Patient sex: M
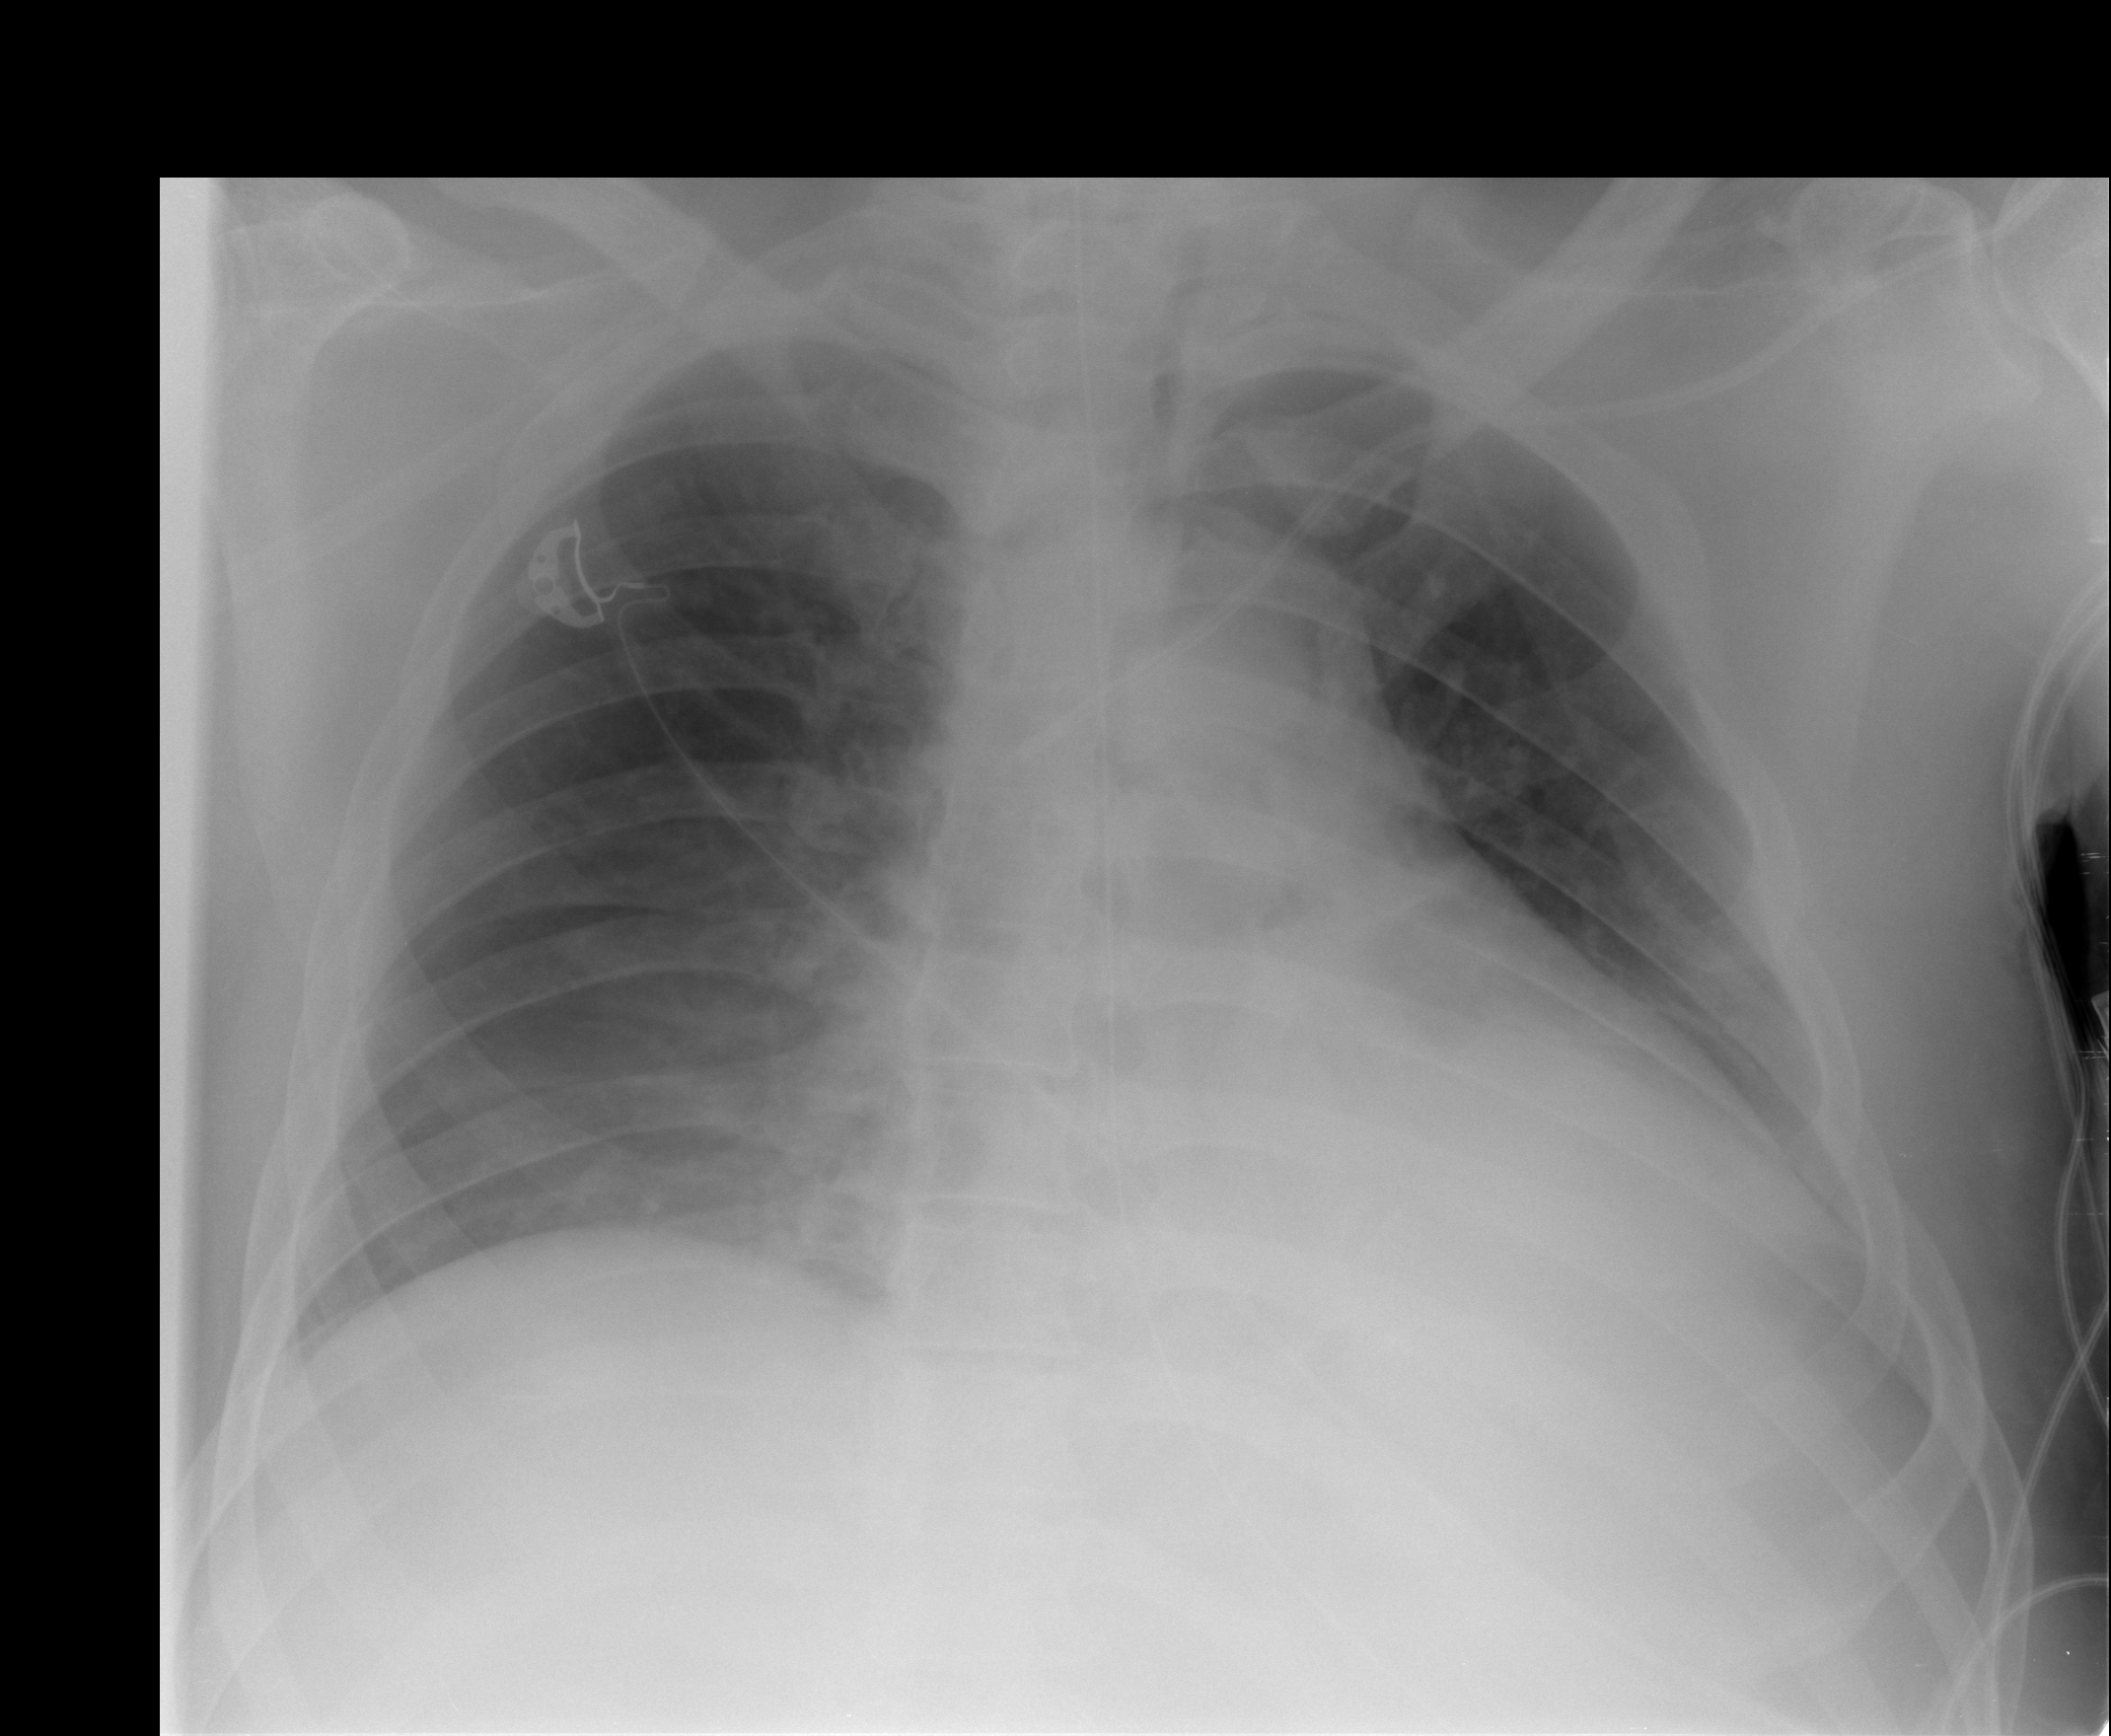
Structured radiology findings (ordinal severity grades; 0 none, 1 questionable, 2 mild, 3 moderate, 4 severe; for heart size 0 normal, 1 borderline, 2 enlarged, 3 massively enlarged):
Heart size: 2
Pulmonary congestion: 0
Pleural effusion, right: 2
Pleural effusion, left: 2
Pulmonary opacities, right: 2
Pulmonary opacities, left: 0
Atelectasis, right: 2
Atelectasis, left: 2